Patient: sex F, age 56
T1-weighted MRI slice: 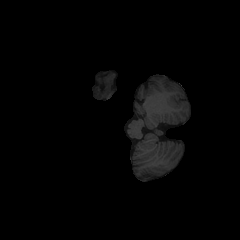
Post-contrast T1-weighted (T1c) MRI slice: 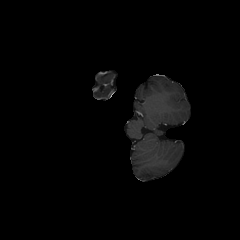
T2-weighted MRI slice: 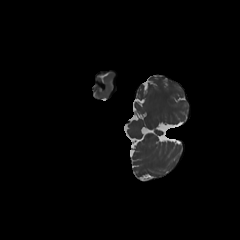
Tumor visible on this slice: no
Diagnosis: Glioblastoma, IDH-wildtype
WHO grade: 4